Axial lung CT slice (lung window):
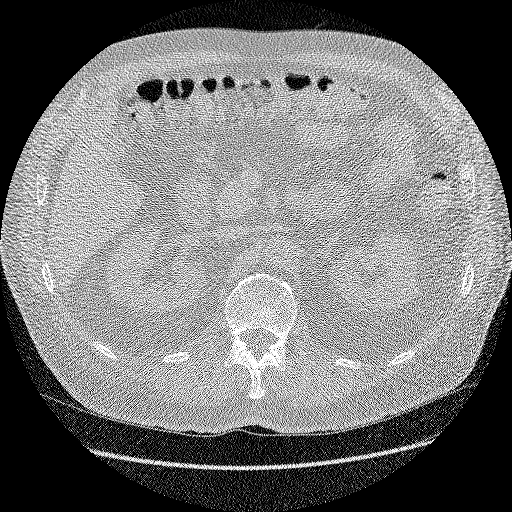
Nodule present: no